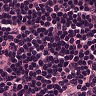
Metastatic tissue present: no